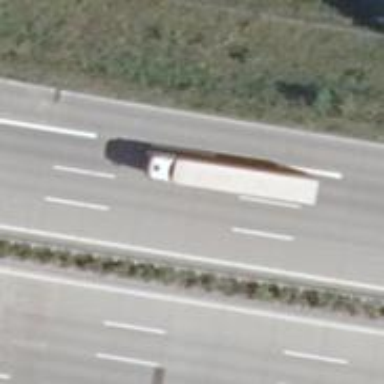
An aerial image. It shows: Motorway with concrete surface.